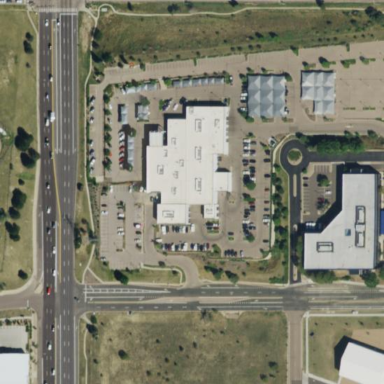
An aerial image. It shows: Car shop in retail area.